Question: What is the result of this measurement?
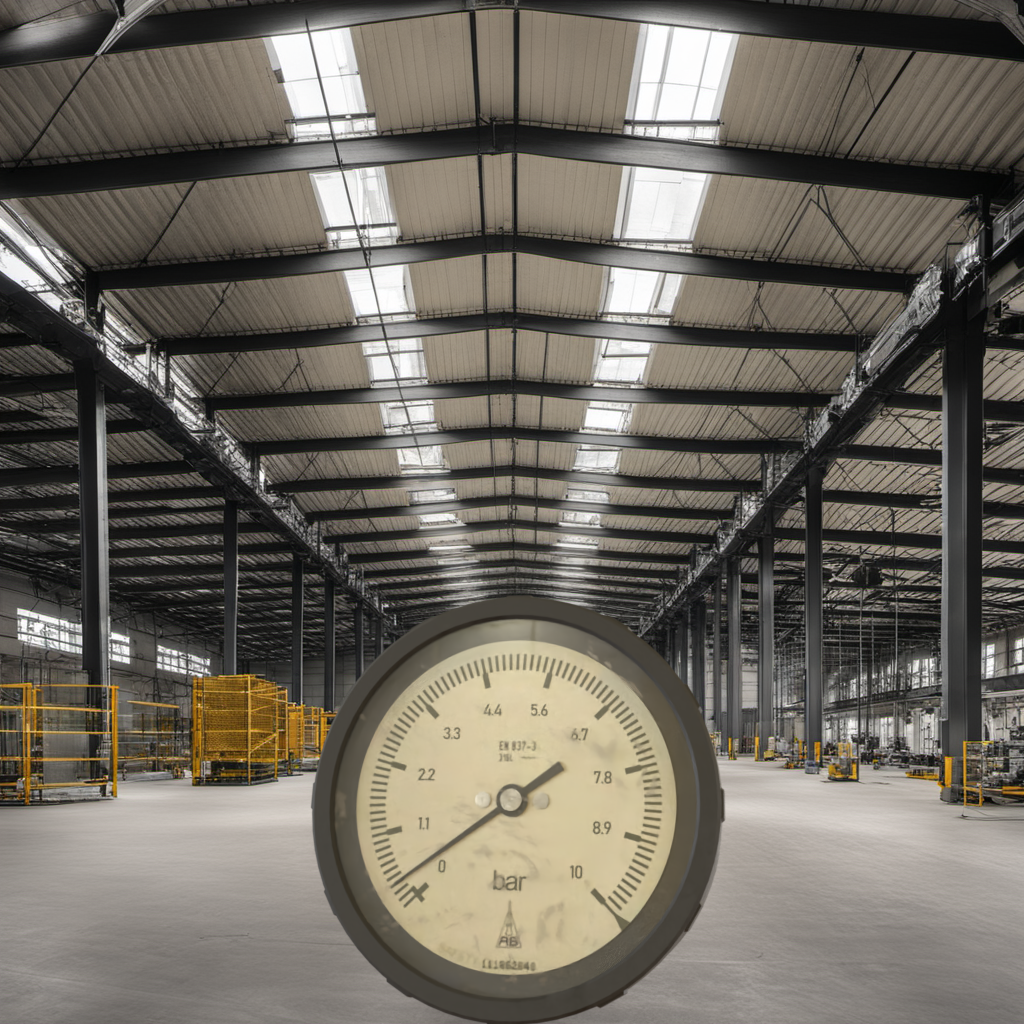
Answer: The result is 0.4
Question: What is the value range of the measurement in the image?
Answer: The range is from 0 to 10
Question: What is the minimum and maximum reading range of this measurement?
Answer: The minimum value is 0 and the maximum value is 10